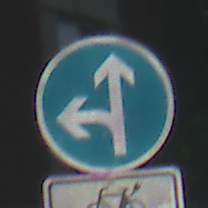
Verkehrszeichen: VorgeschriebeneFahrtrichtungGeradeausOderLinks
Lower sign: EinspurigeFahrzeugeFrei6
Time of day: Midday
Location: Outdoor (Suburban)
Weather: Clear
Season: NotSpecified
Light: Natural